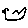
Label: bird